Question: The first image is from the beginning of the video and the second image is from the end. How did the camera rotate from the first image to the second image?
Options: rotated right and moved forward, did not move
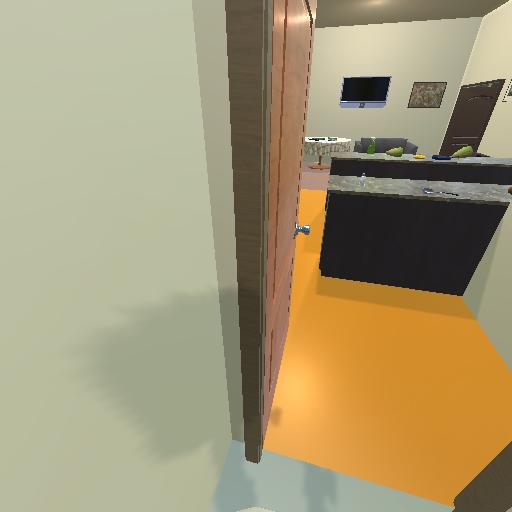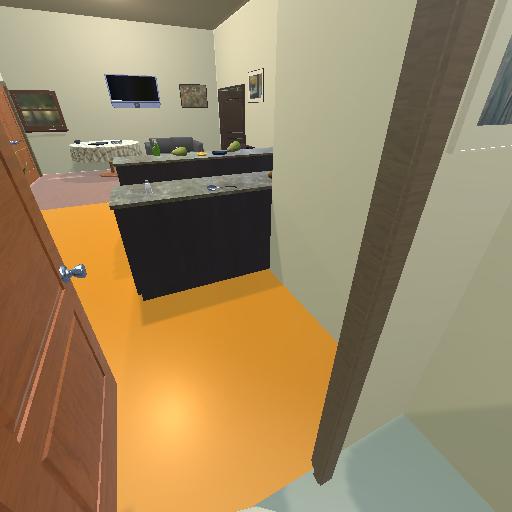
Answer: rotated right and moved forward